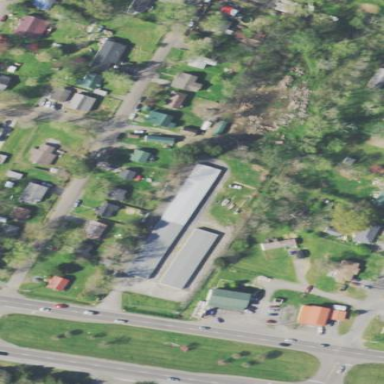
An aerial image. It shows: Building used as storage units.